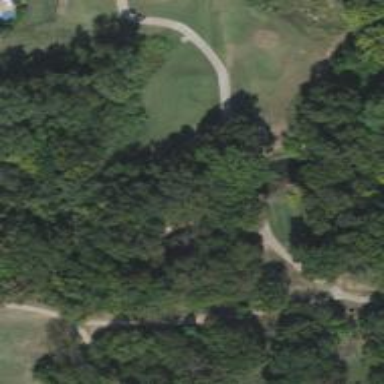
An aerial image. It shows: Path bridge on golf course.